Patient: sex M, age 26
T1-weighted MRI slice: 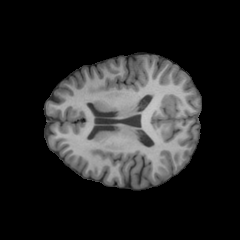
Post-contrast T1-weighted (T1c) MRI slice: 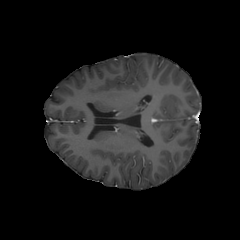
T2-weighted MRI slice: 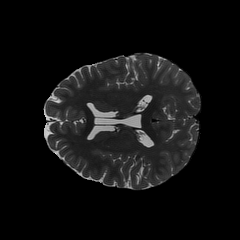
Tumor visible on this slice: no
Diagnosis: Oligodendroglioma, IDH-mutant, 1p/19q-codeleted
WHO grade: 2